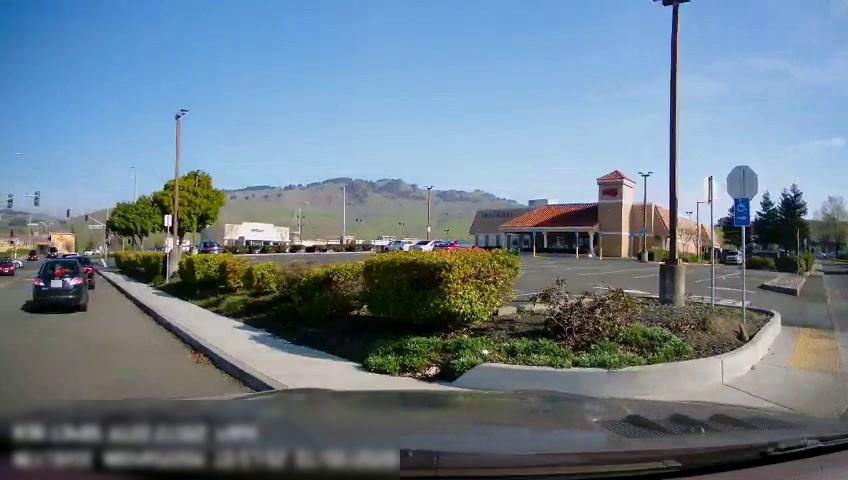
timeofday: Day
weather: Sunny
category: Drivable Space
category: Drivable Space
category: Vehicles | Car
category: Vehicles | Car
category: Vehicles | Car
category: Vehicles | SUV
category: Vehicles | Car
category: Vehicles | Car
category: Vehicles | Car
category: Vehicles | Car
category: Vehicles | Car
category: Vehicles | SUV
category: Vehicles | SUV
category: Traffic | Signs
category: Traffic | Signs
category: Traffic | Lights
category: Traffic | Lights